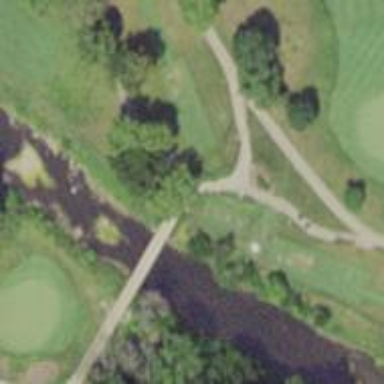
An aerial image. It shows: Footway that doubles as golf path.